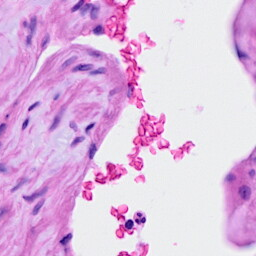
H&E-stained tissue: Ovarian